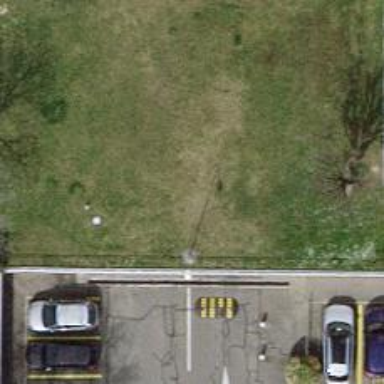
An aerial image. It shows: Parking entrance.